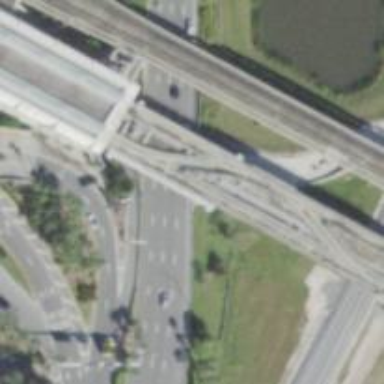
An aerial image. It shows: Bridge carrying electrified monorail railway.